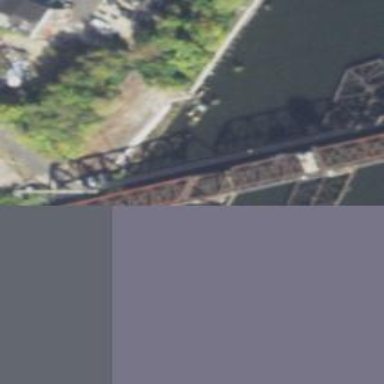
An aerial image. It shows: Swing bridge over railway line.